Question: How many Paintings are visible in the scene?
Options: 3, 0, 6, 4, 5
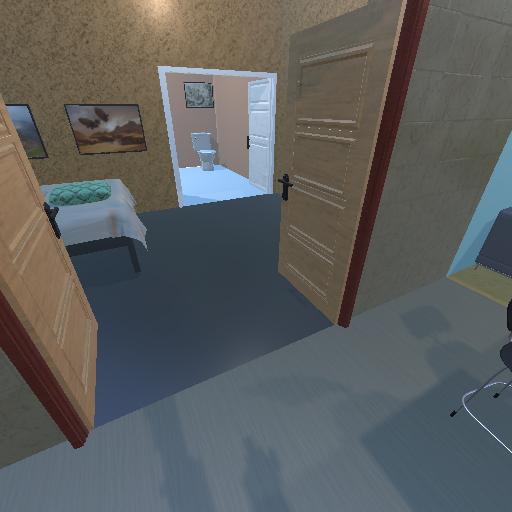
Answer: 3